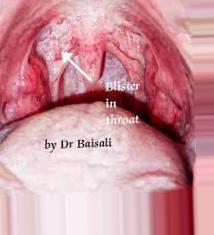
Condition: Mouth Ulcer